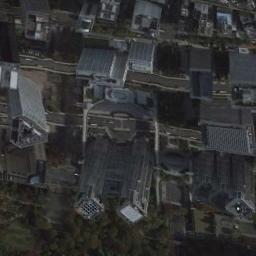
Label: commercial_area